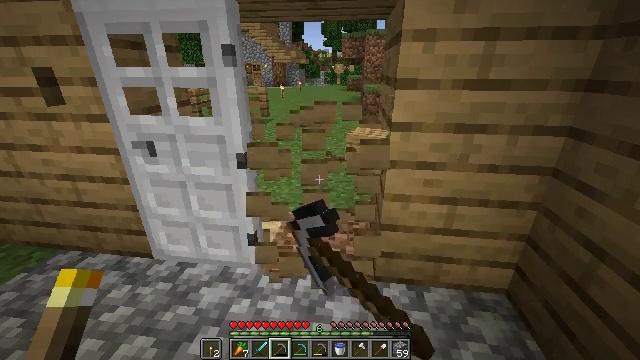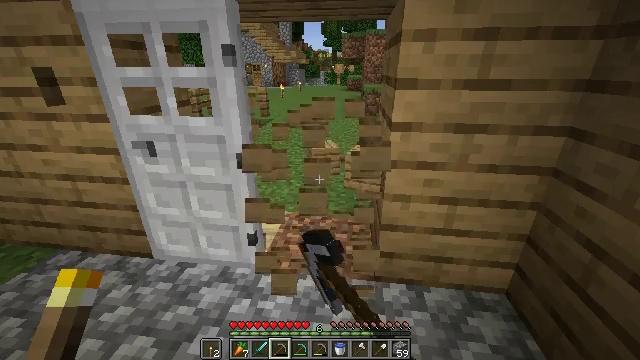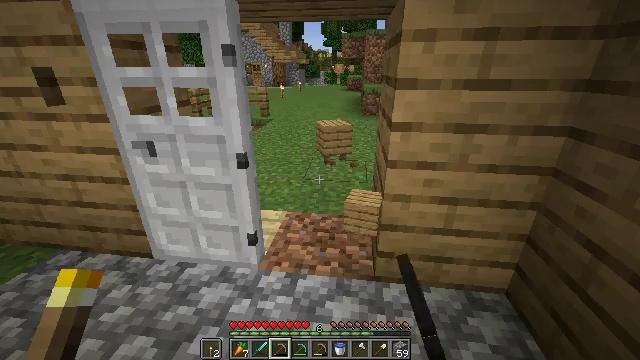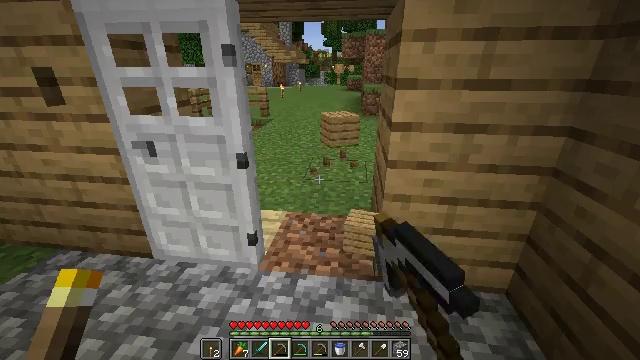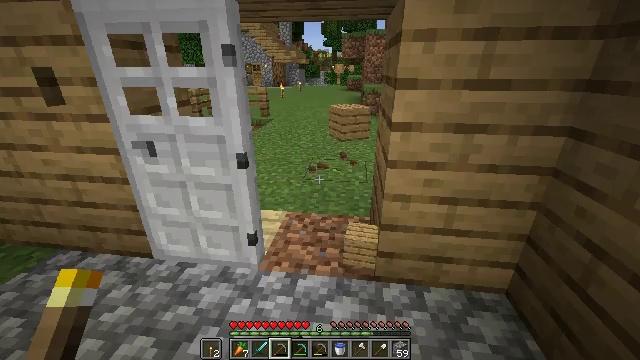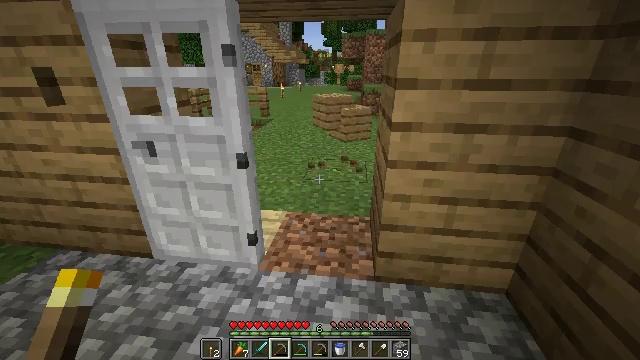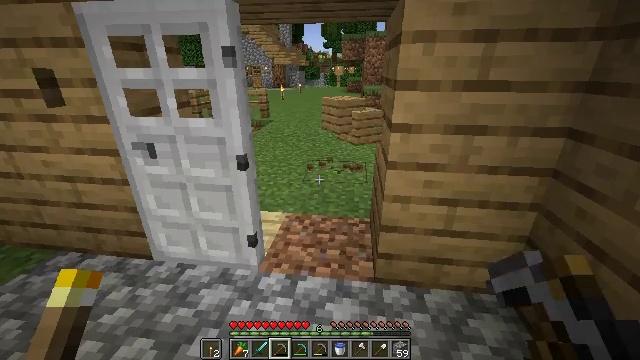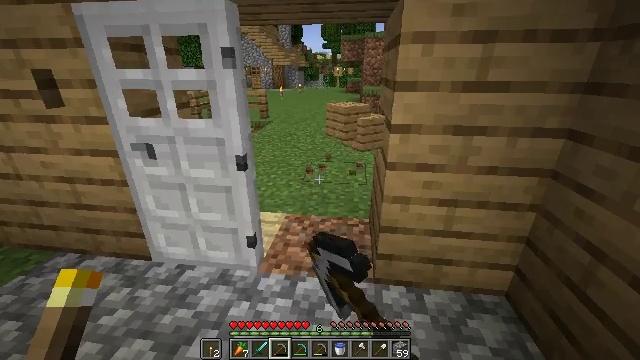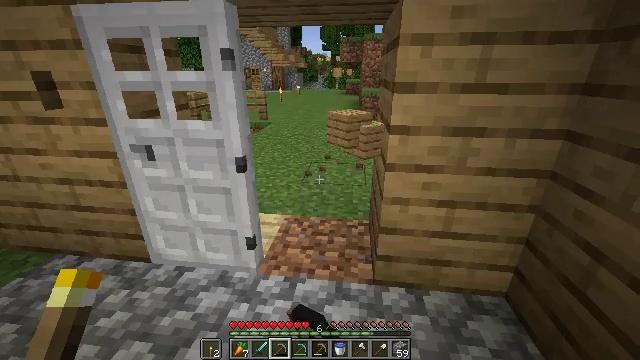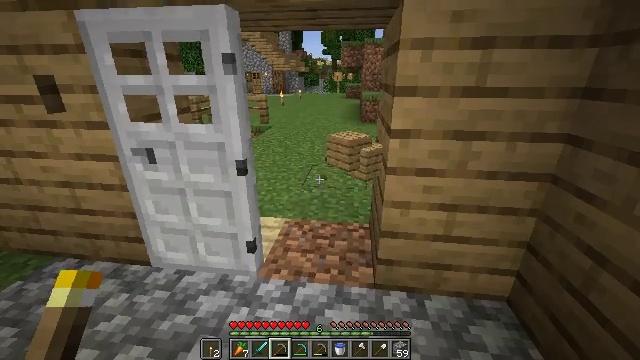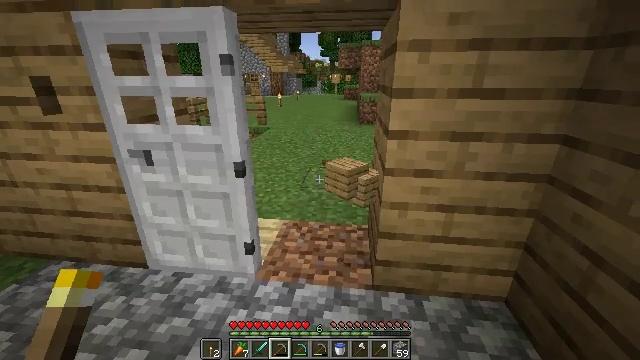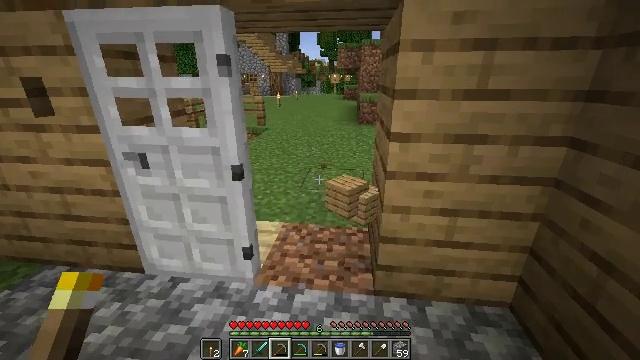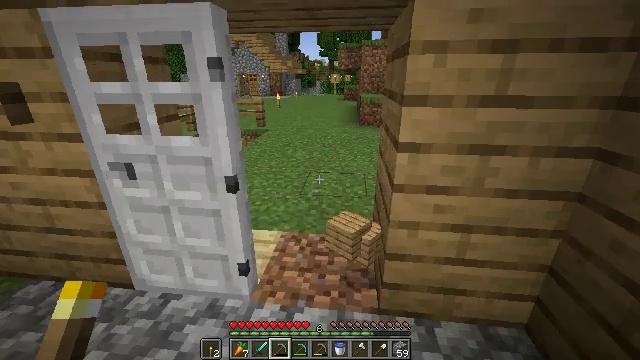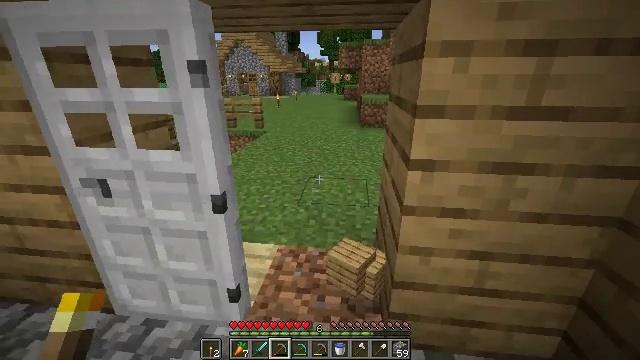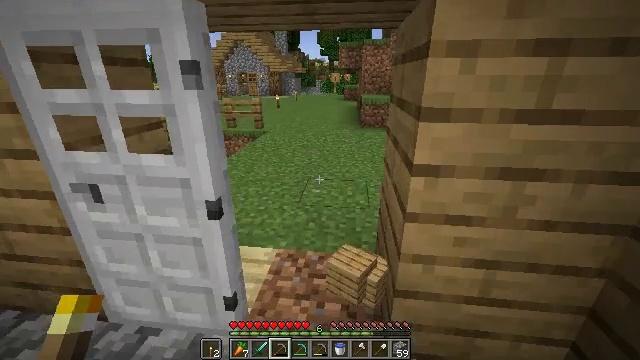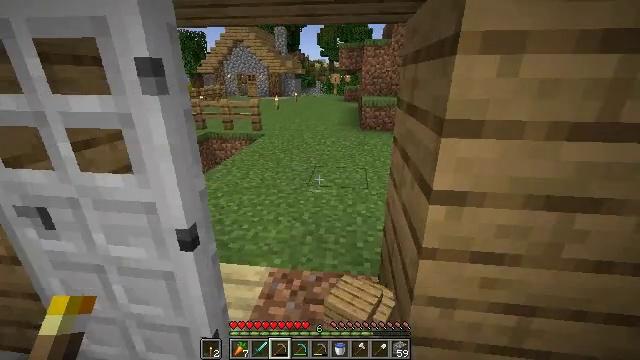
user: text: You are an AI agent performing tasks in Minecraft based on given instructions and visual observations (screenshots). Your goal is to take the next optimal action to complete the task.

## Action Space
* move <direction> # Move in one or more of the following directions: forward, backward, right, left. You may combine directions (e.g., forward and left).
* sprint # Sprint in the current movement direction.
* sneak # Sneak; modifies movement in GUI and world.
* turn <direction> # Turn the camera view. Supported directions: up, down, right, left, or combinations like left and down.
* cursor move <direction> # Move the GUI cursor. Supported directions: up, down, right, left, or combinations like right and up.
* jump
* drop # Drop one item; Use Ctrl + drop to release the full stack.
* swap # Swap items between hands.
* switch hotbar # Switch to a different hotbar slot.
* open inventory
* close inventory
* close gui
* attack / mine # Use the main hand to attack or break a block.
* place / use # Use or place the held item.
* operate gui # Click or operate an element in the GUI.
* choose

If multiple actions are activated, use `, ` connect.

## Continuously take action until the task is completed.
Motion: motion action
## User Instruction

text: Break the iron door.
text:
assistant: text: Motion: attack / mine
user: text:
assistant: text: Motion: attack / mine
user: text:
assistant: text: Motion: attack / mine
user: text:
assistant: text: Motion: attack / mine
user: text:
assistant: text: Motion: attack / mine
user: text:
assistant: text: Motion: attack / mine
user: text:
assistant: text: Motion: no_op
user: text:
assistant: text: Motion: no_op
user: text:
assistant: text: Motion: no_op
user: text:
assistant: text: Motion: no_op
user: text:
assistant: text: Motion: move forward
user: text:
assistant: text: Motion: move forward
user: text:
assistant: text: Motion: move forward
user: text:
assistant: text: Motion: move forward
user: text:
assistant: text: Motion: move forward
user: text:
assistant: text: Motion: move forward
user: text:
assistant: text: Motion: move forward
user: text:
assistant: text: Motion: move forward
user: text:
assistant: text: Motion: move forward
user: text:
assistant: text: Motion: move forward
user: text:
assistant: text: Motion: move forward
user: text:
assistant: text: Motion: move forward
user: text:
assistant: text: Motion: move forward
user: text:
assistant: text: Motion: no_op
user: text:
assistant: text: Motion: no_op
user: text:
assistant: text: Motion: no_op
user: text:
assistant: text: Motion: no_op
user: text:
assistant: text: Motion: no_op
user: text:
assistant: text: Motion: no_op
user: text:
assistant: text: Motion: turn up